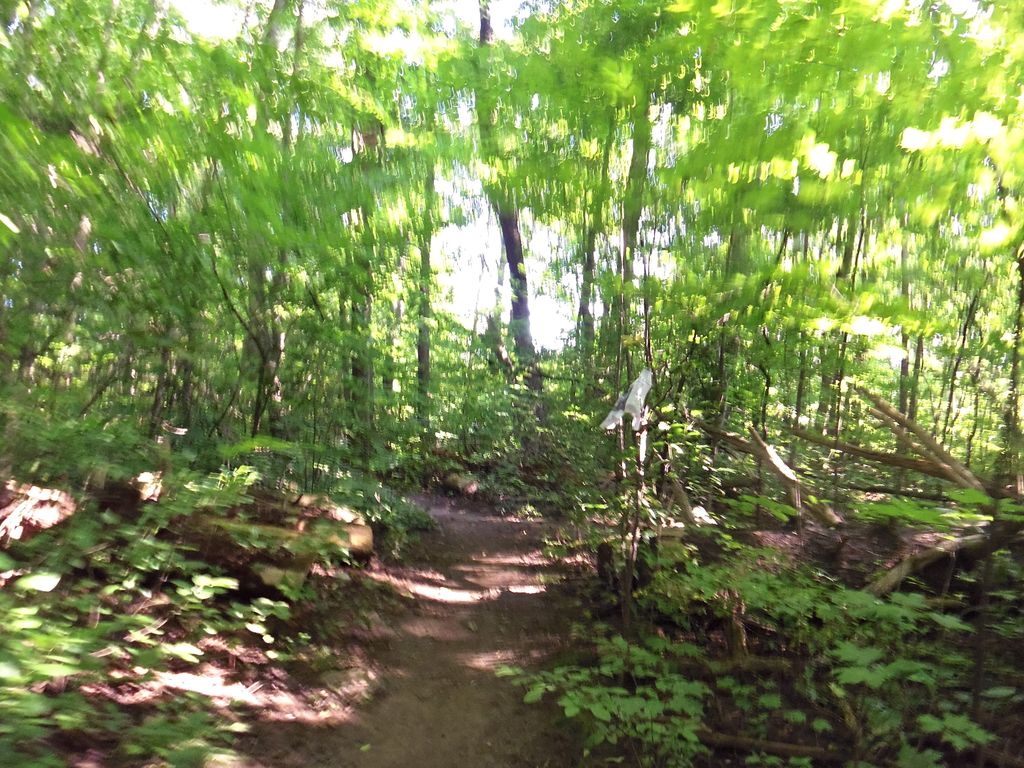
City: ottawa-gatineau